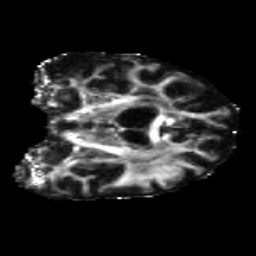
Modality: FA
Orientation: coronal
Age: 68
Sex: female
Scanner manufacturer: siemens
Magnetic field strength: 3 T
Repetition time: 5.25 s
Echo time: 0.08 s